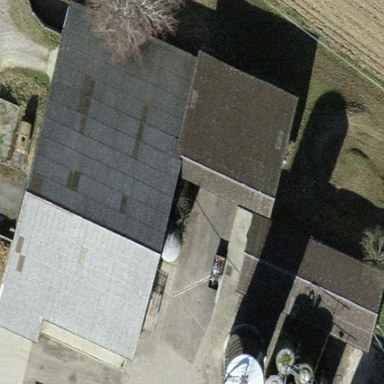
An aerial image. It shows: Gabled roof on farm auxiliary building.